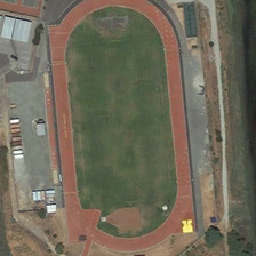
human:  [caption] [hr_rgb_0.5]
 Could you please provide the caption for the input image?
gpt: Lawn grew a lot of green grass.

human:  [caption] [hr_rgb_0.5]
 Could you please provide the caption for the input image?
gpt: There's a huge stadium with a plastic track outside.

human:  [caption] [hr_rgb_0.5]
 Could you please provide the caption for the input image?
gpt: There is a huge stadium, outside plastic runway.

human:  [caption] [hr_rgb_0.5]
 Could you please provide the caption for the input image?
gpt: beside the playground are teaching building .

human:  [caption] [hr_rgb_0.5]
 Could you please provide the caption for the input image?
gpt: There is a lot of green grass on the playground.